Interaction volume radius: 10 \u00c5
Interaction volume height: 30 \u00c5
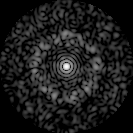
Disorder parameter: 0.8469